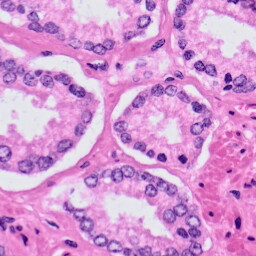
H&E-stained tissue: Prostate